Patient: sex M, age 72
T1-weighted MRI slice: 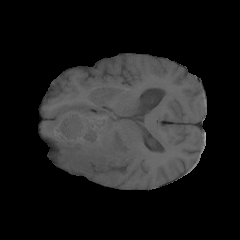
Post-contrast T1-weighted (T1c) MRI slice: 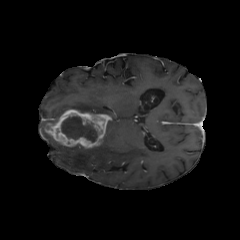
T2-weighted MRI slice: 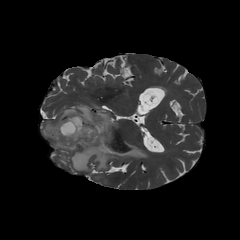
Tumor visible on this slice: yes
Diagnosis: Glioblastoma, IDH-wildtype
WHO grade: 4